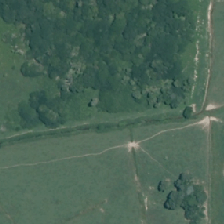
Land cover: grose_broom